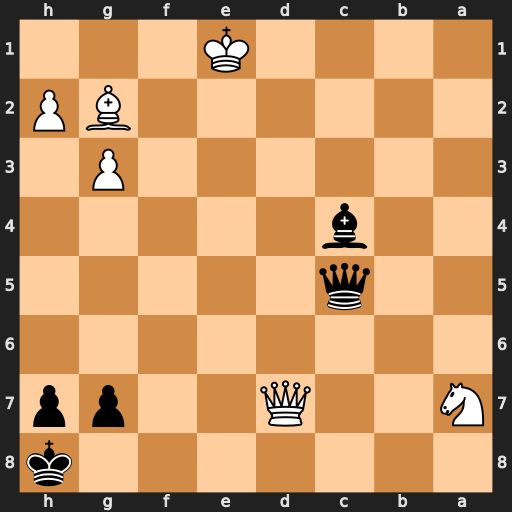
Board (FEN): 7k/N2Q2pp/8/2q5/2b5/6P1/6BP/4K3
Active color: b
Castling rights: -
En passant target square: -
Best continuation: Qe3+ Kd1 Bb3#